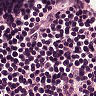
Metastatic tissue present: no